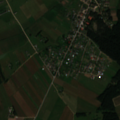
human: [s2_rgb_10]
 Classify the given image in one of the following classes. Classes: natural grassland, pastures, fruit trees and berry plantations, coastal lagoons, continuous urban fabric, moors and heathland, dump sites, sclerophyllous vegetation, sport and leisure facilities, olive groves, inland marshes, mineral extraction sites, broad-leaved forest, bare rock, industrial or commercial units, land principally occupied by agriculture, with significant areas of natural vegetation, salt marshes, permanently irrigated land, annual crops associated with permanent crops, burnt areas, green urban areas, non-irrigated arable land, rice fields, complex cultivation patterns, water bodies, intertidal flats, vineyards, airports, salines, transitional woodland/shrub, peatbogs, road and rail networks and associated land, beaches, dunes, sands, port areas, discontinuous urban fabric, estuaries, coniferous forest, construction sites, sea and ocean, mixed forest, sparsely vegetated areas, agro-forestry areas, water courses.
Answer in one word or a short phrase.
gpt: discontinuous urban fabric, non-irrigated arable land, pastures, complex cultivation patterns, coniferous forest